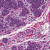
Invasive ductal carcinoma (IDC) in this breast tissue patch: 0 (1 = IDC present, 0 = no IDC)